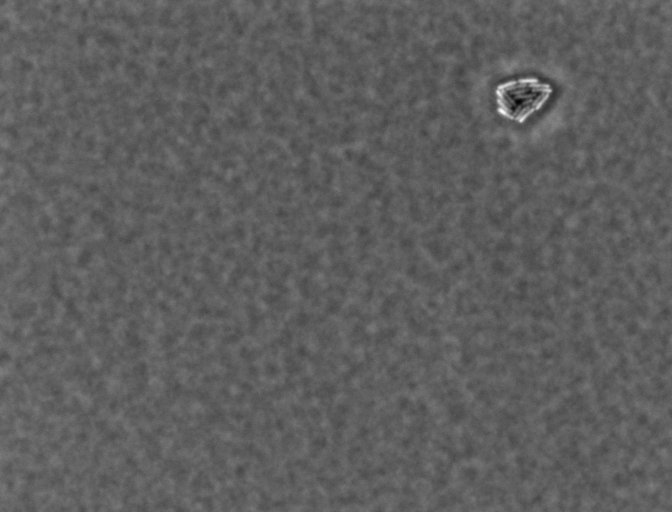
Salmonella enterica Typhimurium